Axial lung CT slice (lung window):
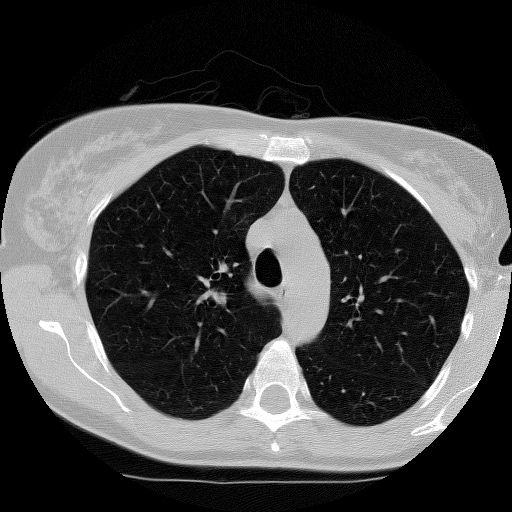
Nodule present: no